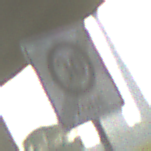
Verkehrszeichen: EndeZone30
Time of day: SunriseSunset
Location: Outdoor (Suburban)
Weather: PartlyCloudy
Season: NotSpecified
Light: Natural